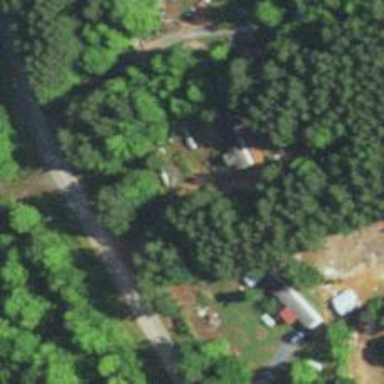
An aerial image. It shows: Driveway leading to service road.